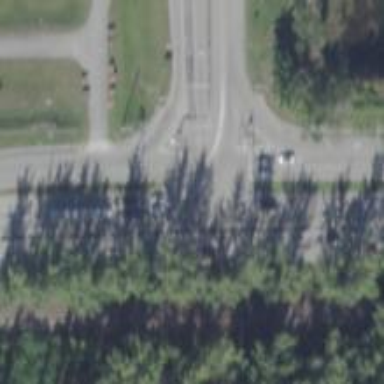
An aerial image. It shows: Crossing with line markings on the road.